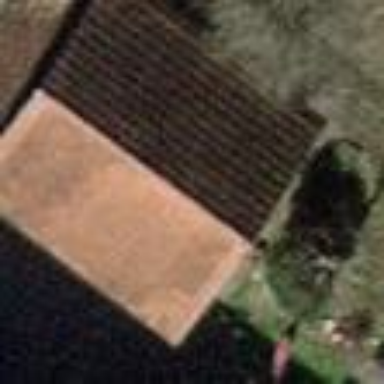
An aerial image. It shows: Shed building.